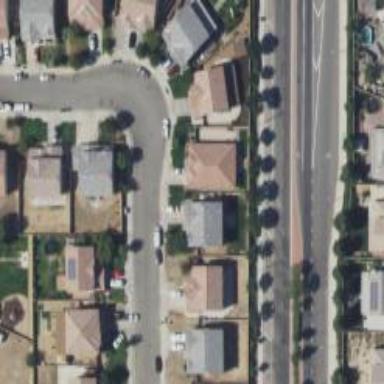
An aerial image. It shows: Residential road with asphalt surface and separate sidewalk.